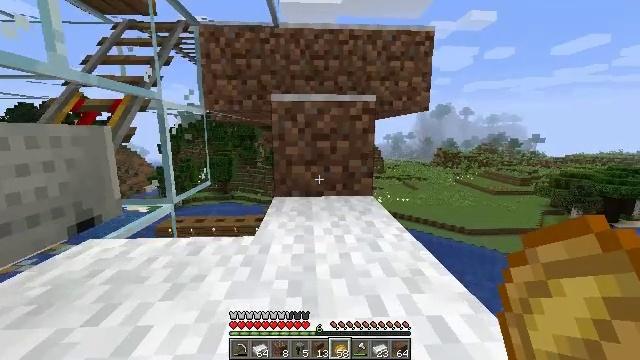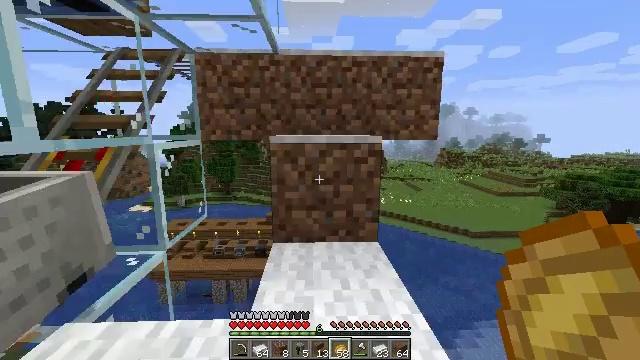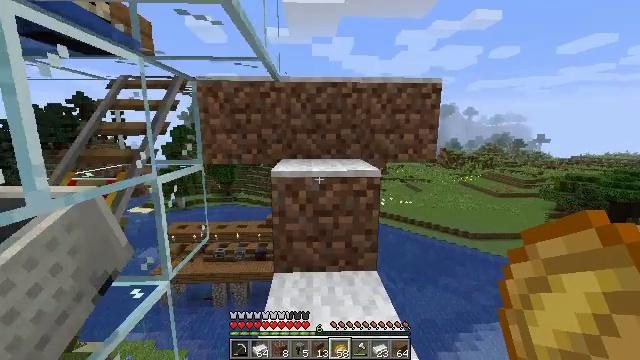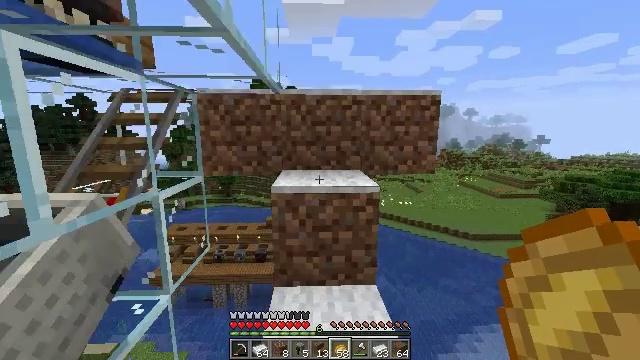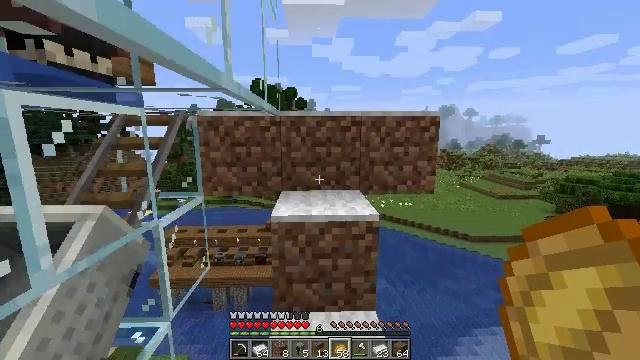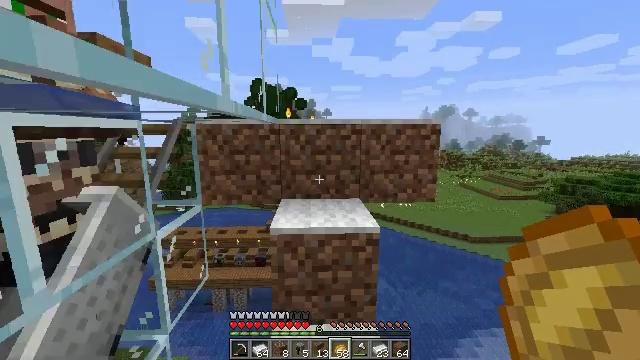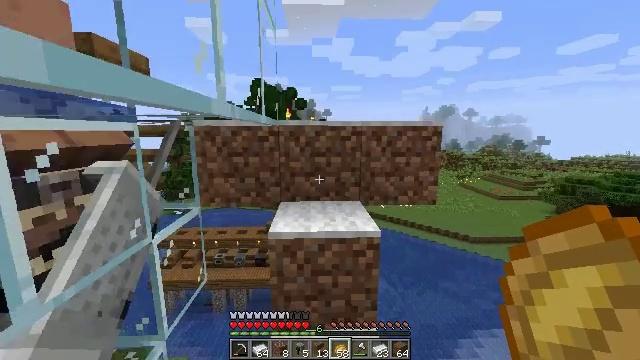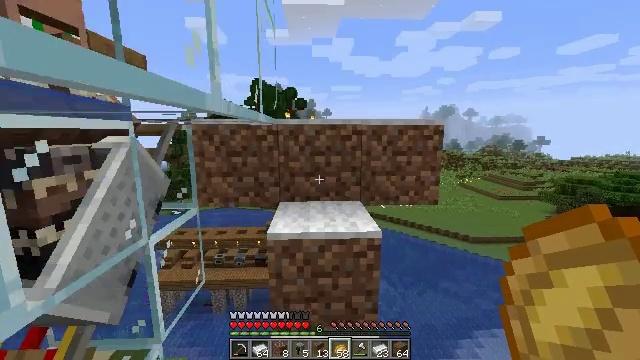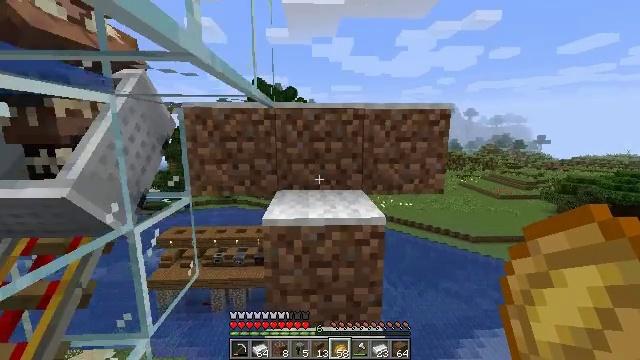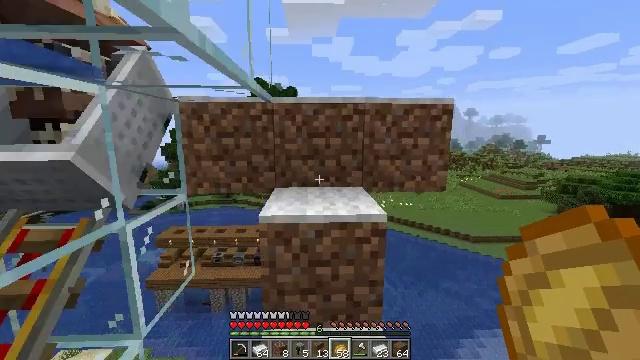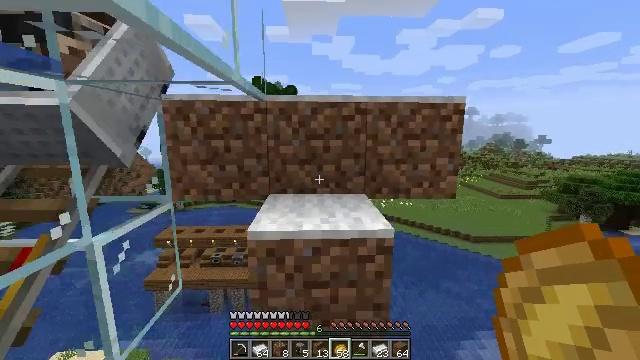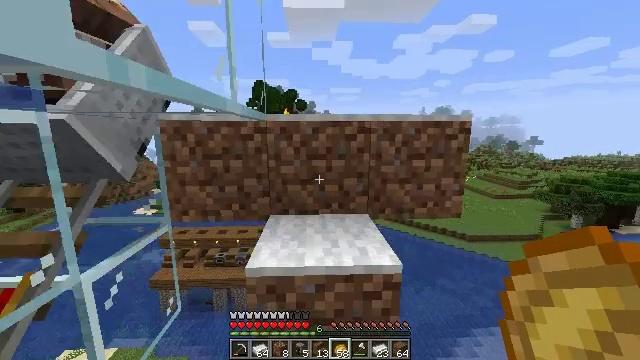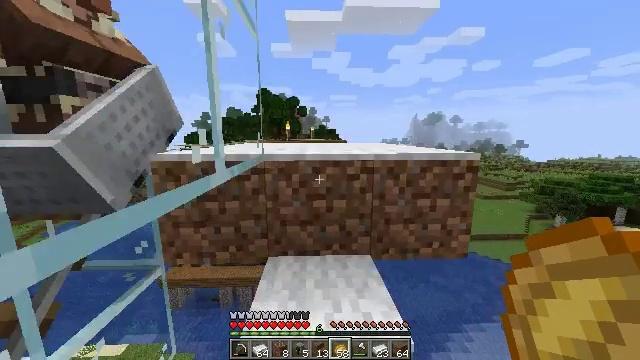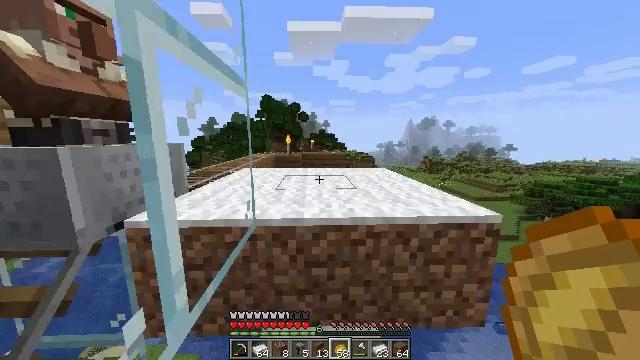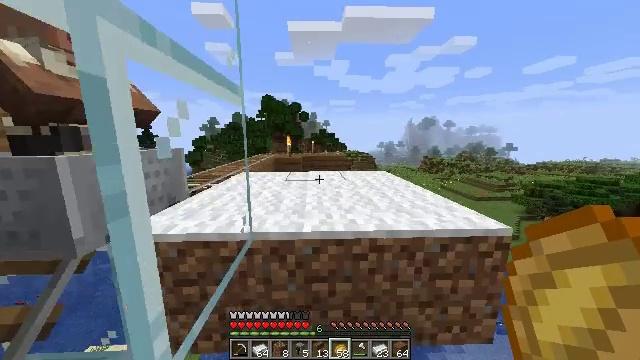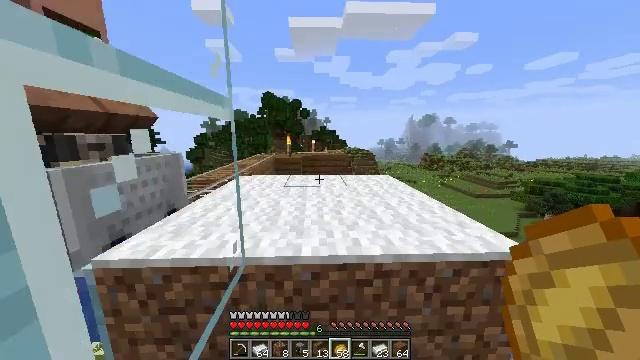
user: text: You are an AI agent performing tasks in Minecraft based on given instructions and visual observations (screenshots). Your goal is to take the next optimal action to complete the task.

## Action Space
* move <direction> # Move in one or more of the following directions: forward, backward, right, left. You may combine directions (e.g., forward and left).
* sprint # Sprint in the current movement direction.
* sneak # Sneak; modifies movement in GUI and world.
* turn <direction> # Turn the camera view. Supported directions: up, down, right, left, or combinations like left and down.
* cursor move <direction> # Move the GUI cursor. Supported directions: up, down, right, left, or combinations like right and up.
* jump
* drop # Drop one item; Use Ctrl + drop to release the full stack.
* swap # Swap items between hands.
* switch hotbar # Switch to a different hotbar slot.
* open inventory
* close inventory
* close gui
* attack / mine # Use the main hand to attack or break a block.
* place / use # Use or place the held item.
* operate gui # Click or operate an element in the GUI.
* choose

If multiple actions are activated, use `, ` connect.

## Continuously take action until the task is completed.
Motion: motion action
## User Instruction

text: Recycle the smithing table.
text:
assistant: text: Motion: move forward, jump
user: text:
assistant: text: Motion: move forward, jump
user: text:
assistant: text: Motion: move forward, jump
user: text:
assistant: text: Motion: move forward, jump
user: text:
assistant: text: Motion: move forward, jump
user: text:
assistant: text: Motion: move forward, jump
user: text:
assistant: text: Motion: move forward, jump
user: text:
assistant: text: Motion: move forward, jump
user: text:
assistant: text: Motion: move forward, jump
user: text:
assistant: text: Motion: move forward, sprint, jump
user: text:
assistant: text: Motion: move forward, sprint, jump
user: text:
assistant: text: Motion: move forward, sprint, jump
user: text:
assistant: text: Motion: move forward, sprint, jump
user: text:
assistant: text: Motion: move forward, sprint, jump
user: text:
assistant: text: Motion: move forward, jump
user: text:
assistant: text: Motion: move forward, turn down, jump
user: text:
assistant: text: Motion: move forward, turn down, jump
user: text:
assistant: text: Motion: move forward, turn down, jump
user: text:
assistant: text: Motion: move forward, turn down, jump
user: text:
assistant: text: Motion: move forward, turn down, jump
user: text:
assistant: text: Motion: move forward, sprint, turn down, jump
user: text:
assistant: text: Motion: move forward, sprint, turn down, jump
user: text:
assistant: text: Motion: move forward, sprint, turn down, jump
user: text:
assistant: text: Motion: move forward, sprint, turn down, jump
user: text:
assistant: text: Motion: move forward, turn left and down, jump
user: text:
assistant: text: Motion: move forward, turn left and down, jump
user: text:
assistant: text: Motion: move forward, turn left
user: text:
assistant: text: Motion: move forward, turn left
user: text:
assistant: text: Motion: move forward, turn left
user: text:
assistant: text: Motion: move forward, turn left